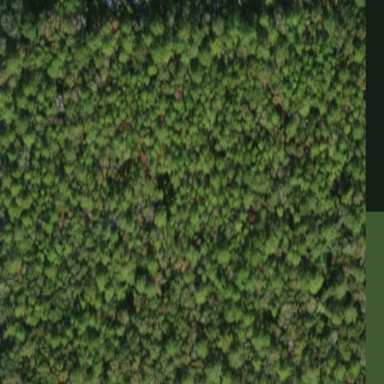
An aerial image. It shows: Woodland with needle-leaved trees.